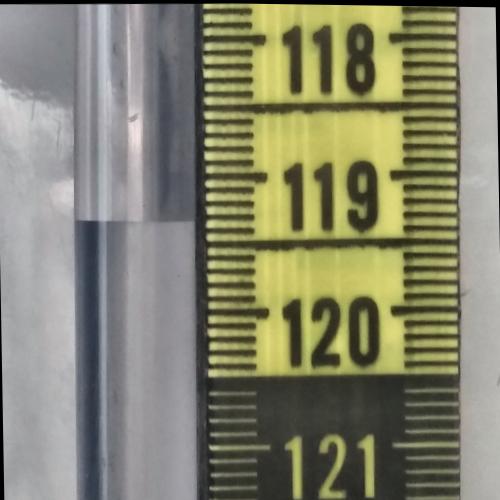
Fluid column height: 119.3 cm